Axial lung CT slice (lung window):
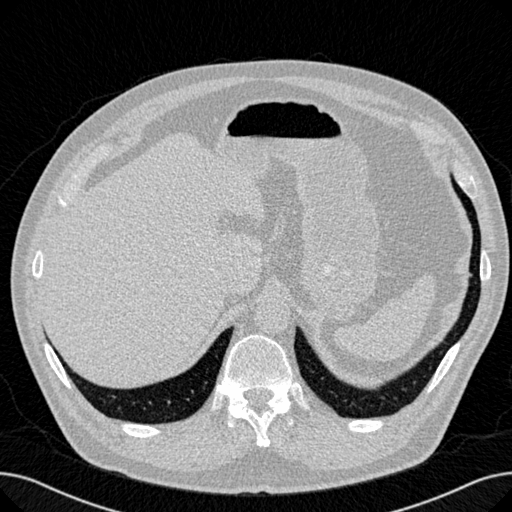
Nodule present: no